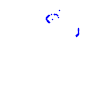
Particle: kaon